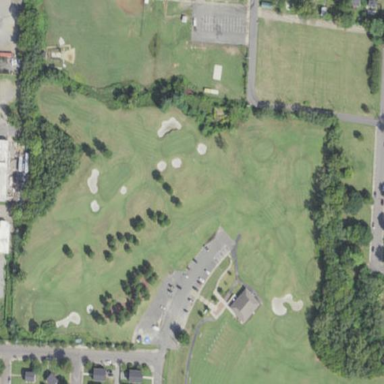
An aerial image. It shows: Golf course.